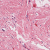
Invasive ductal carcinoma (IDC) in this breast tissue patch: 0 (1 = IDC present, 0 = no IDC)